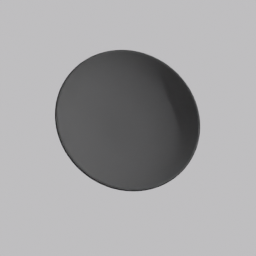
Label: tools